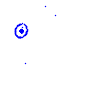
Particle: kaon